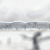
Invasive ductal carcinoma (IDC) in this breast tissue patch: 0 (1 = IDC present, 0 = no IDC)